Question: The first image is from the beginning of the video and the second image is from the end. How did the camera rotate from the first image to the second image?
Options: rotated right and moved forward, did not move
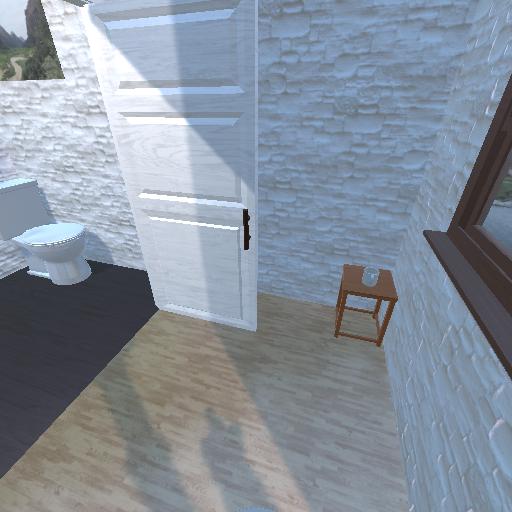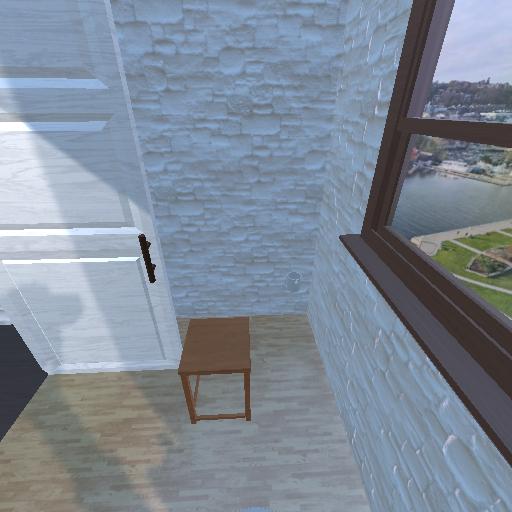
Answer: rotated right and moved forward